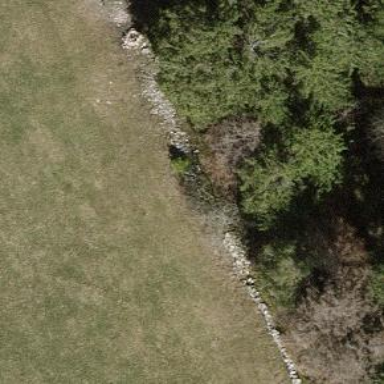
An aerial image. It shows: Wall made of dry stone.